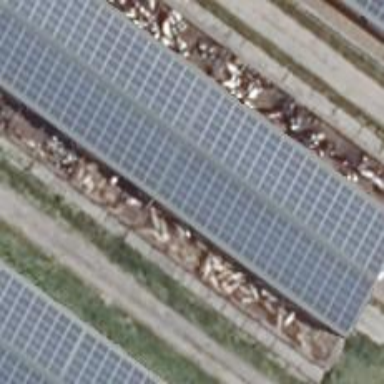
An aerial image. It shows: Farm auxiliary building with solar photovoltaic panel generator producing small amount of electricity.